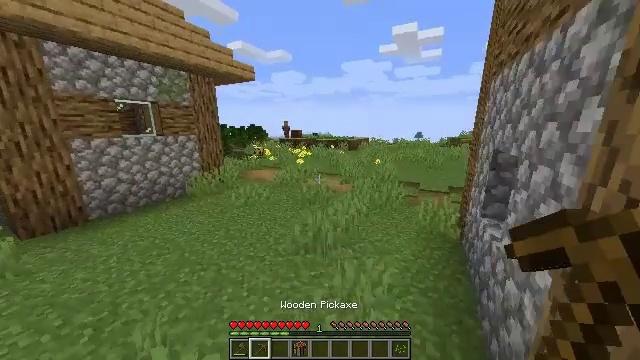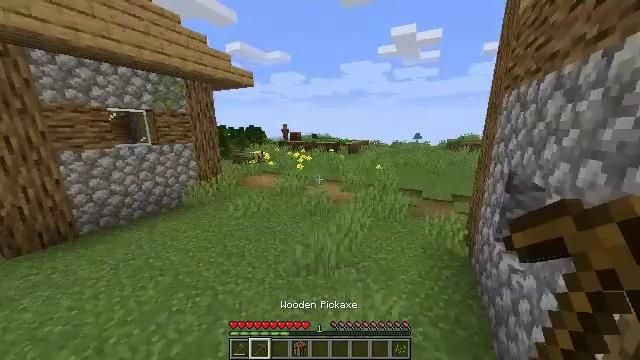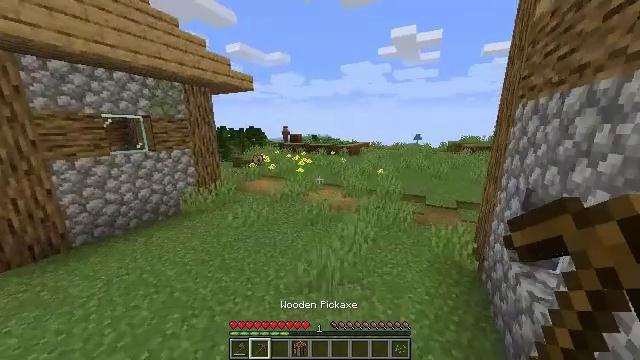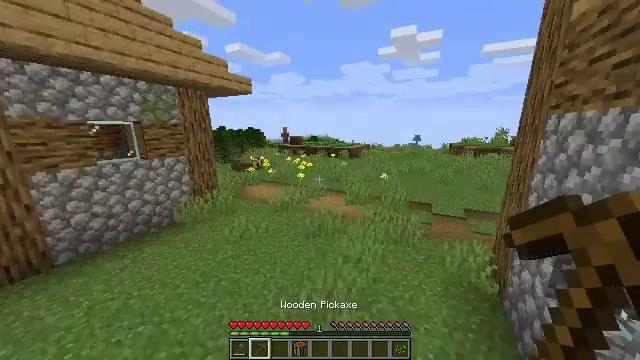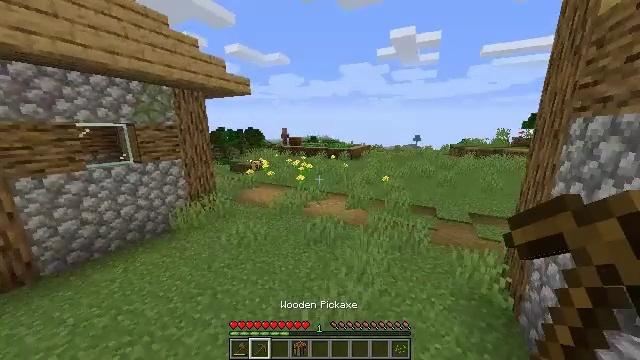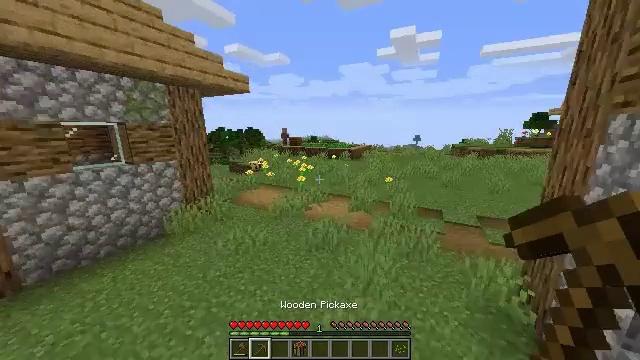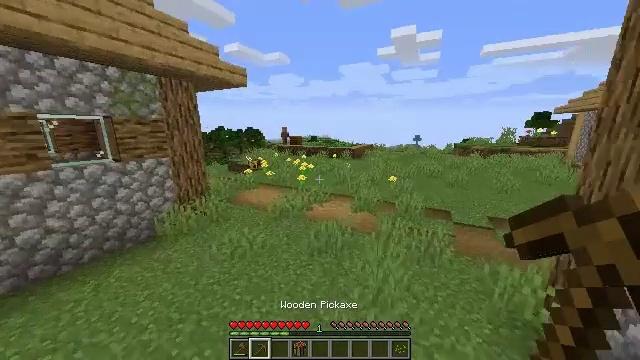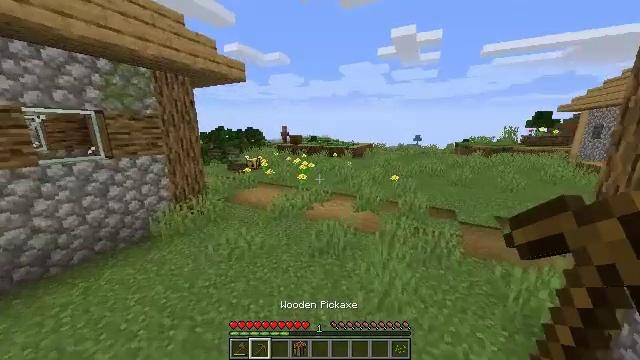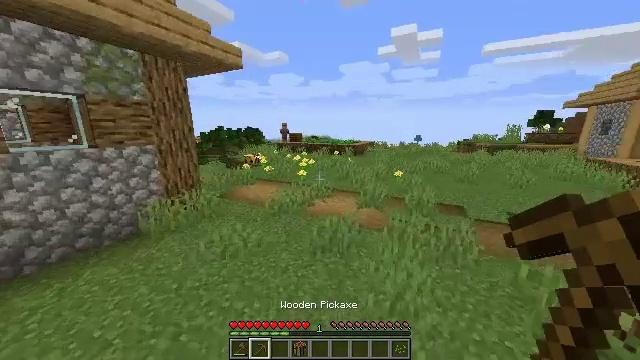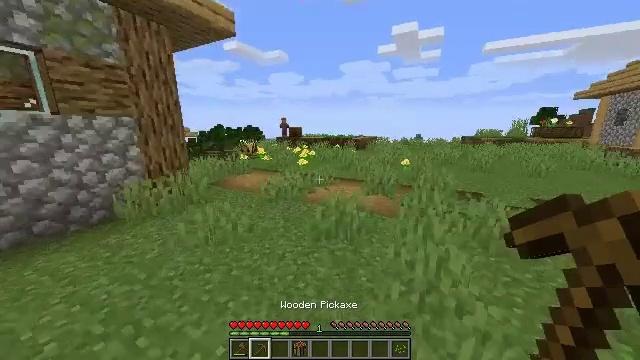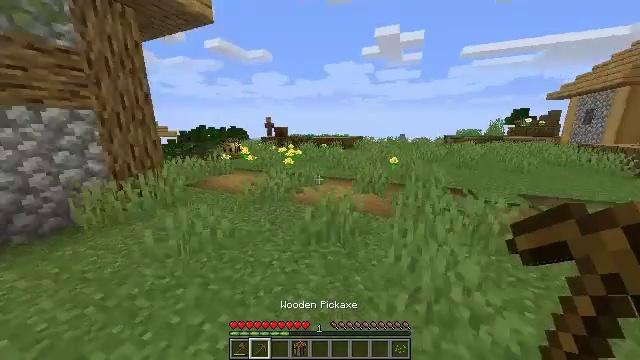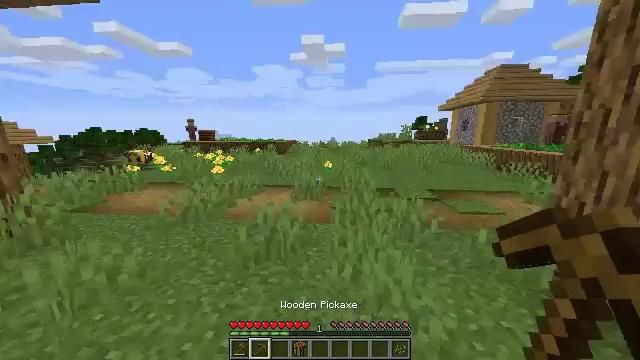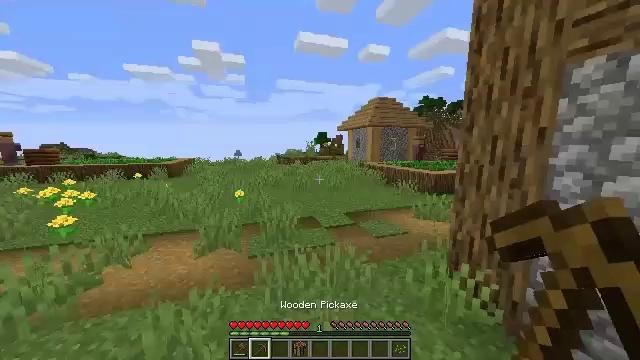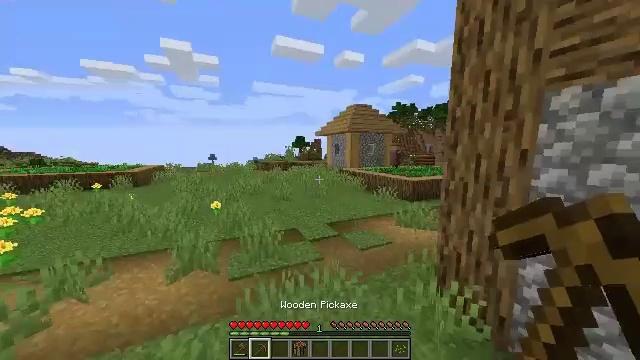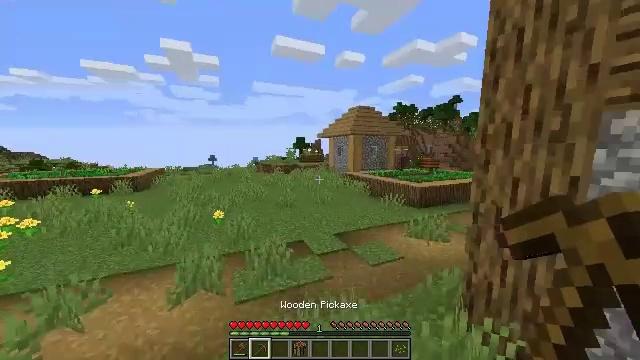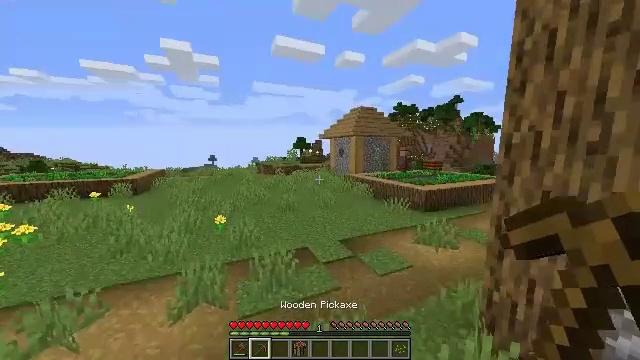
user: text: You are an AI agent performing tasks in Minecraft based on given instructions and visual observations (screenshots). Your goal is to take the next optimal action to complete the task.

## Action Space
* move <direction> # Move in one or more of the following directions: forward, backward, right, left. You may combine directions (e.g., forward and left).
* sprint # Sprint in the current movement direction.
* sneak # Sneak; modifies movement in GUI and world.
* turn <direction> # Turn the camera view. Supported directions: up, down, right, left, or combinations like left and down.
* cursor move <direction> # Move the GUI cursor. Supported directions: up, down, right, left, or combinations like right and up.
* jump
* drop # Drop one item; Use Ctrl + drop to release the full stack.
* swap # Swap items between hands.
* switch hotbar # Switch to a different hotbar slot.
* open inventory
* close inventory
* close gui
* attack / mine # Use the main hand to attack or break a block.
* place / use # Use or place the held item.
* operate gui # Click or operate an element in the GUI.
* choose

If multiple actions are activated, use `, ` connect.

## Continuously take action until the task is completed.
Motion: motion action
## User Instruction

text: Drop a mutton.
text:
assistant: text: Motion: move forward, sprint, jump
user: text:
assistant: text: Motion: move forward, sprint, jump
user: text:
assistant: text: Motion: move forward, sprint, jump
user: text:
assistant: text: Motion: move forward, sprint, jump
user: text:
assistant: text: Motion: move forward, sprint, jump
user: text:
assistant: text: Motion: move forward, sprint, jump
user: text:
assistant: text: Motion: move forward, sprint, jump
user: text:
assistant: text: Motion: move forward, sprint, jump
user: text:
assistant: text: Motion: move forward, sprint, jump
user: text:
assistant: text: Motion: move forward, sprint, turn right, jump
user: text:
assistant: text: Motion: move forward, sprint, turn right, jump
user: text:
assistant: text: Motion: move forward, sprint, turn right and up, jump
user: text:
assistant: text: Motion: move forward, sprint, turn right, jump
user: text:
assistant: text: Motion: move forward, sprint, jump
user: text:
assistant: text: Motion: move forward, sprint, jump
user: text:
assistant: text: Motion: move forward, sprint, jump
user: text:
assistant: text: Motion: move forward, sprint, jump
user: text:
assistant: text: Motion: move forward, sprint, turn right, jump
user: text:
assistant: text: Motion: move forward, sprint, turn right, jump
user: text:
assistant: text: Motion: move forward, sprint, turn right, jump
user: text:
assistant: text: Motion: move forward, sprint, turn right, jump
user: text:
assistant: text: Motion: move forward, sprint, jump
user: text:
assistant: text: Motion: move forward, sprint, jump
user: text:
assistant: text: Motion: move forward, sprint, jump
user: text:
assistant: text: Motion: move forward, sprint, jump
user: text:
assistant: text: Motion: move forward, sprint, jump
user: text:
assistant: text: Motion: move forward, sprint, jump
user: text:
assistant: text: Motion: move forward, sprint, jump
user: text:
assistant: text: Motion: move forward, sprint, jump
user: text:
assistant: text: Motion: move forward, sprint, jump